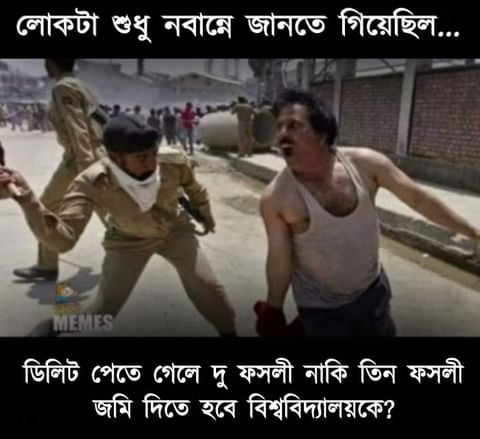
Text: লোকটা শুধু নবান্নে জানতে গিয়েছিল.. ডিলিট পেতে গেলে দু ফসলী নাকি তিন ফসলী জমি দিতে হবে বিশ্ববিদ্যালয়কে?
Label: Hate
Hate category: Political
Targeted group: Organization